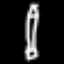
Label: pencil